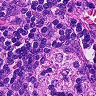
Metastatic tissue present: no